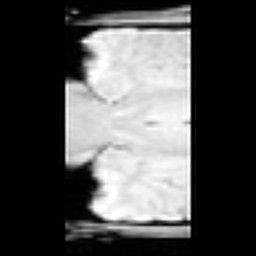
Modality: inplaneT1
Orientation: coronal
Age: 27
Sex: male